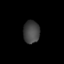
Tissue: lung
Cell type: Endothelial cells
Senescence score: 0.73
Nuclear area (px): 360
Mean DAPI intensity: 67.906